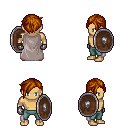
a pixel art fantasy rpg character, male body template, human, tanned skin, gray cape, teal pants, brunette pixie cut hairstyle, metal gloves, shield, four views (front, back, left, right), 2x2 character sprite sheet, small pixel art, hard edges, no anti-aliasing